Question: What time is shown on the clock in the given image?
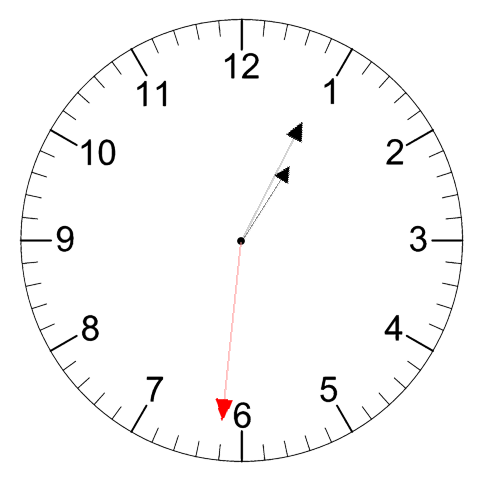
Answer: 01:04:31